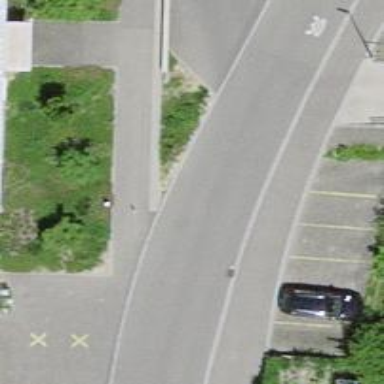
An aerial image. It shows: Bollard.